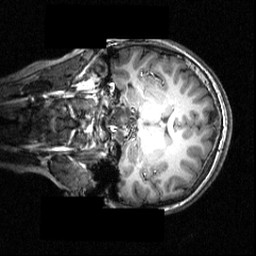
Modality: T1w
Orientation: coronal
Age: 18
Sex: female
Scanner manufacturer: siemens
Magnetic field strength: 3.951 T
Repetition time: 1.5 s
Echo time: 0.00335 s